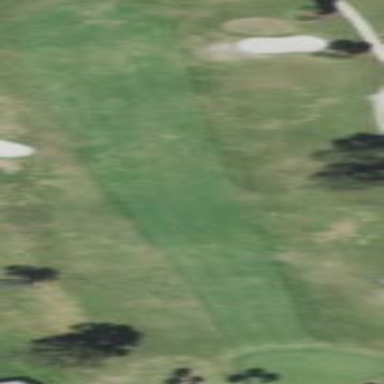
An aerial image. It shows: Golf fairway in the image.